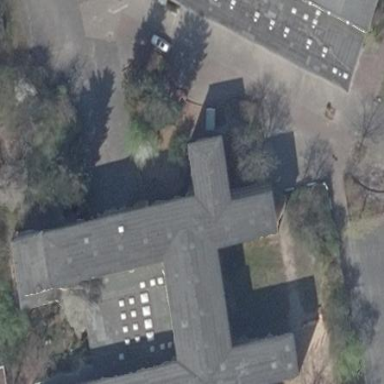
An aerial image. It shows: School building.